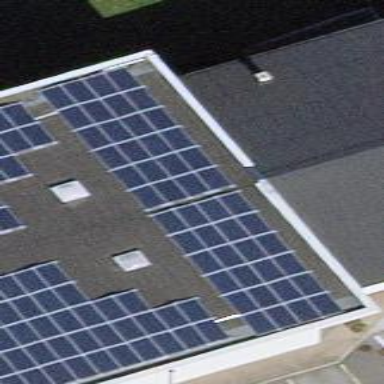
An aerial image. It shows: Solar power generator utilizing photovoltaic technology with solar photovoltaic panels.